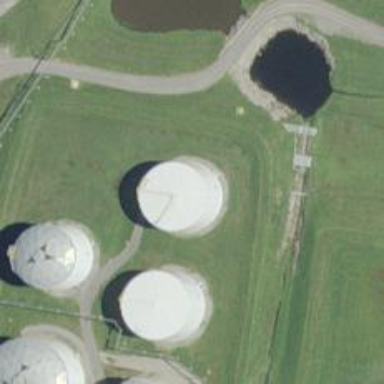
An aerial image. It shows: Storage tank with man-made structure.